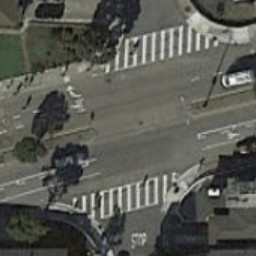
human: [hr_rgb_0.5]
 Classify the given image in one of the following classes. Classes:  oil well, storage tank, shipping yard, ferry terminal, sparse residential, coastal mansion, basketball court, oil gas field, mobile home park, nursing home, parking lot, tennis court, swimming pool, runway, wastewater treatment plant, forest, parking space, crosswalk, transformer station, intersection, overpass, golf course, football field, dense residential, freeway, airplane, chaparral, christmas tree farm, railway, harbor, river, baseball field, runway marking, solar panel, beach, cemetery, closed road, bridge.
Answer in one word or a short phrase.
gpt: crosswalk